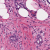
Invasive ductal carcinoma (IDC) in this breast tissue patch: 0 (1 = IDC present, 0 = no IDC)